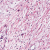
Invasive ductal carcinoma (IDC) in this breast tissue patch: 1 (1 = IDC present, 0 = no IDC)